Question: I'm using DrawTextEx to draw a string into a TCanvas but, when I set the DT_RIGHT flag and most of characters are "1" and the font is not fixed-width, (i.e.: "551111,111" with "Arial" font) the start position of the string is miscalculated and appears to be truncated on the last character (see image for detail).

Below a code snippet:
'''
var
dtPar: TDrawTextParams;
C: TCanvas;
R: TRect;
Align: Integer;
...
dtPar.cbSize := SizeOf(dtPar);
dtPar.iTabLength := 0;
dtPar.iLeftMargin := 0;
dtPar.iRightMargin := 0;
dtPar.uiLengthDrawn := 0;
Align := DT_NOPREFIX or DT_EDITCONTROL or DT_EXPANDTABS or DT_RIGHT or DT_WORDBREAK;
DrawTextEx(C.Handle, PChar(FTextToDisplay), -1, R, Align, @dtPar)
'''
I've tried on several Windows versions and I noticed that happens on Vista or later. It not occurs on XP.
I'm building using Delphi XE 3.
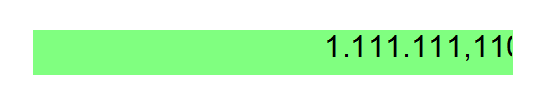
Answer: The problem is that the rectangle that you are passing to 'DrawTextEx' extends beyond the right hand edge of the canvas.